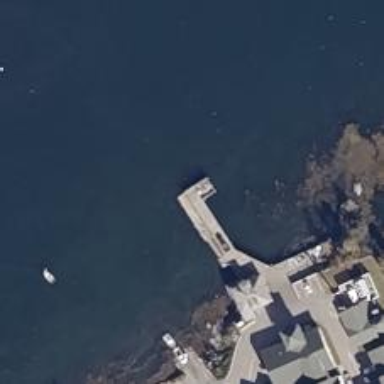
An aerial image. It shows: Man-made pier.